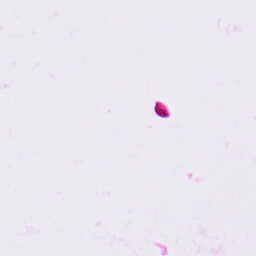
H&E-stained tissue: Lung